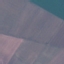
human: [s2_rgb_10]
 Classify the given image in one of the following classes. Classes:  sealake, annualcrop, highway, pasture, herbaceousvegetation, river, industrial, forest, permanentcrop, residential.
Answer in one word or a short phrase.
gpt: AnnualCrop